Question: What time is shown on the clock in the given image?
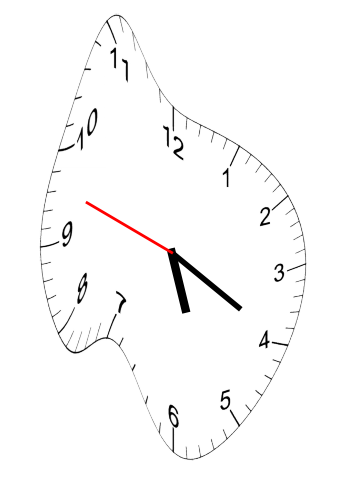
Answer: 05:19:48